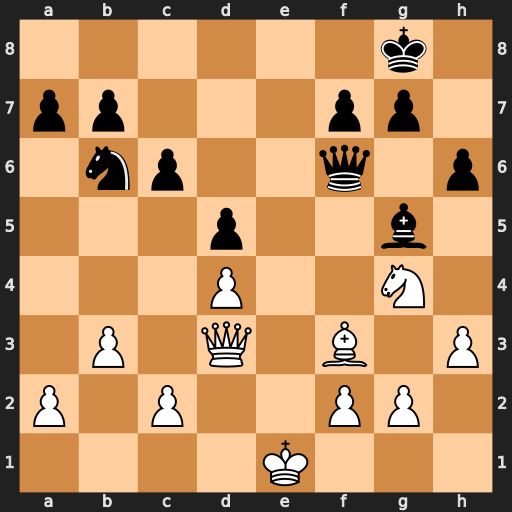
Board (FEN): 6k1/pp3pp1/1np2q1p/3p2b1/3P2N1/1P1Q1B1P/P1P2PP1/4K3
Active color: w
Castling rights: -
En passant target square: -
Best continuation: Nxf6+